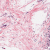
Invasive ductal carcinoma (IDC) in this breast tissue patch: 0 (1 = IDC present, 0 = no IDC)